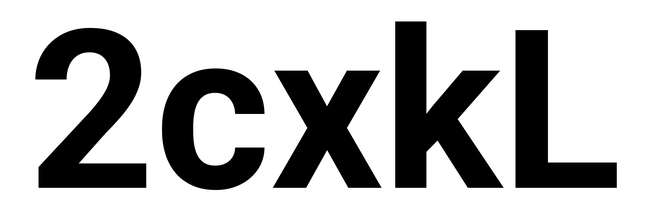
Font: Roboto_Bold